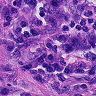
Metastatic tissue present: yes